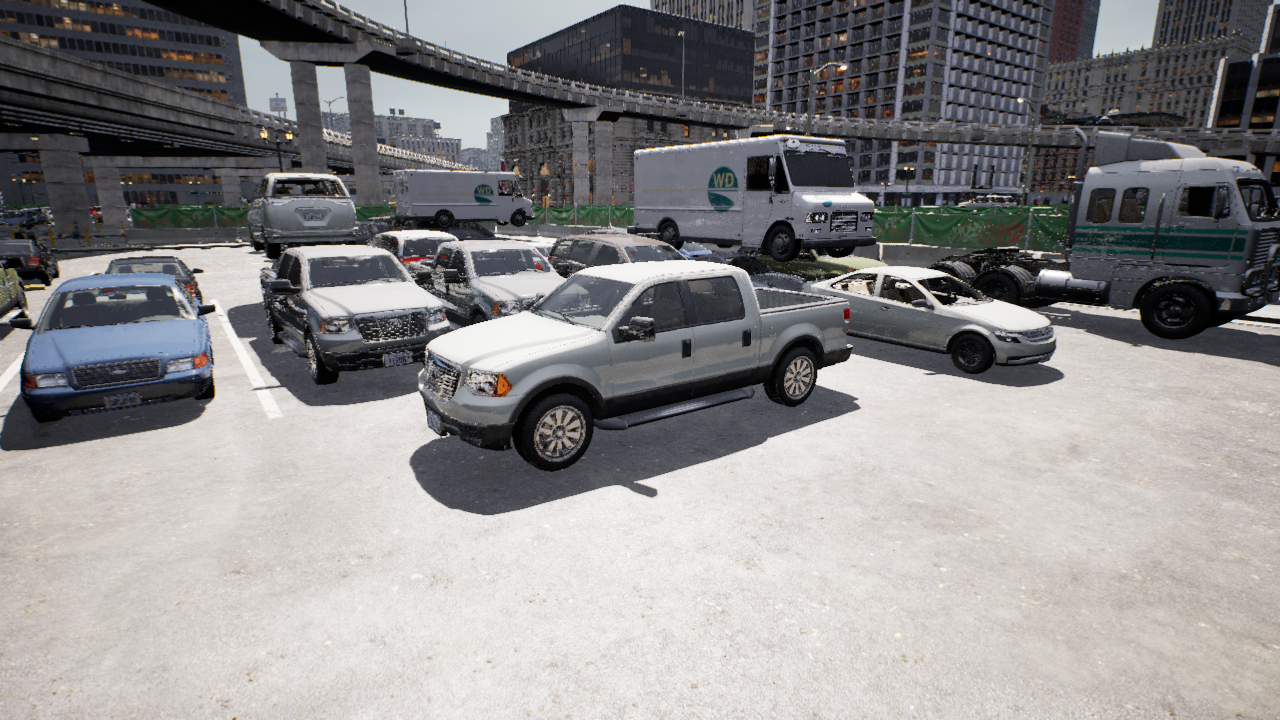
Venue: arterial
Lighting: clear day
Vehicle rig: pickup